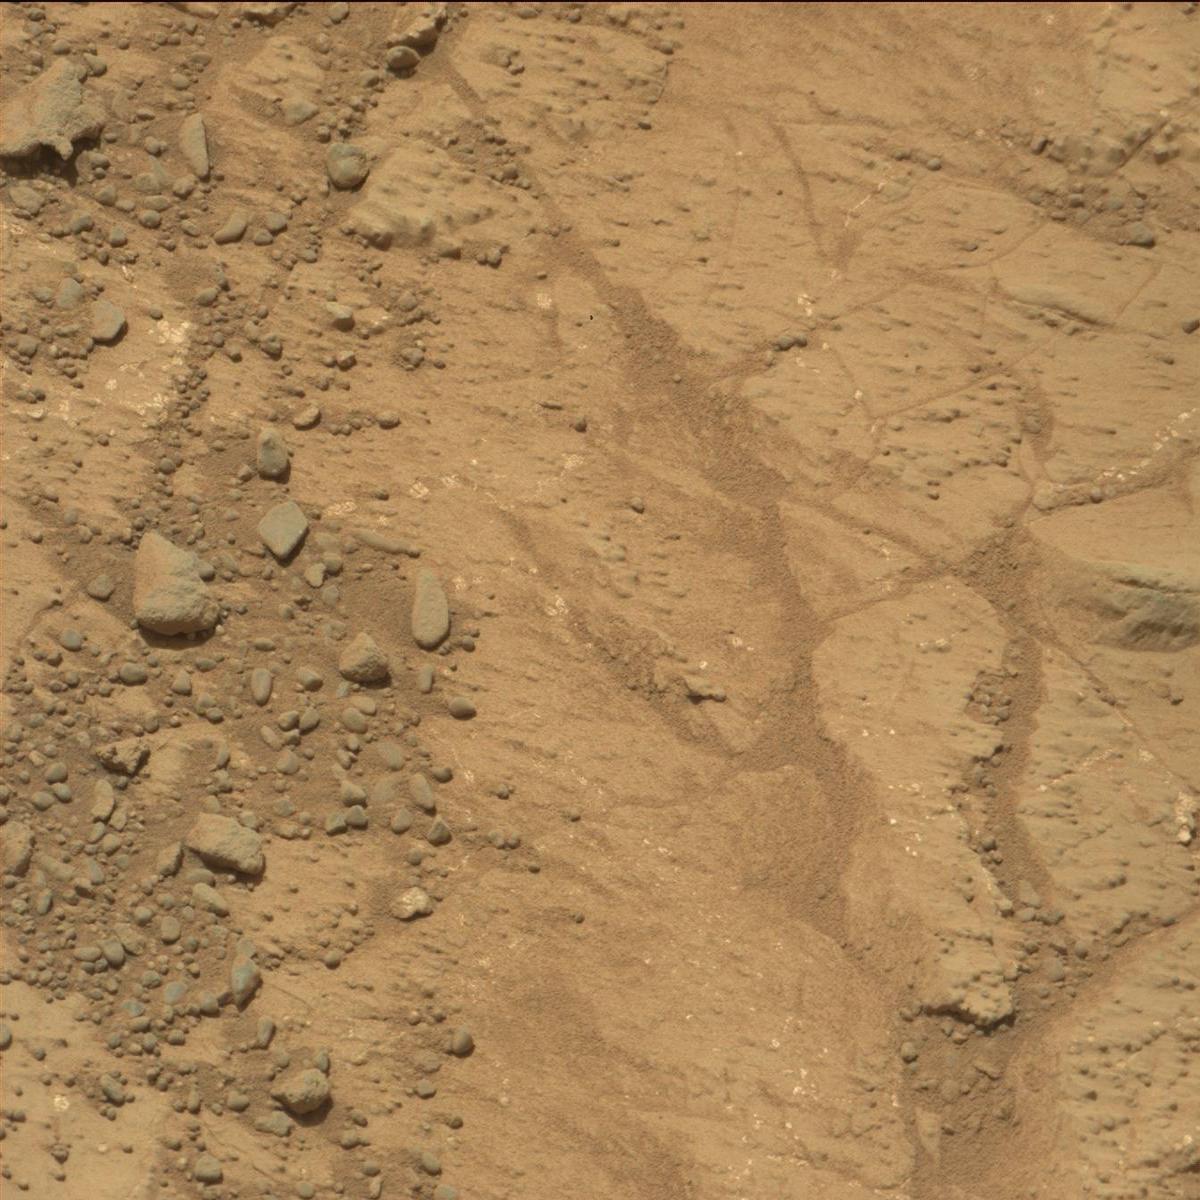
Terrain classes present: Bedrock, Rock, Sand / Soil